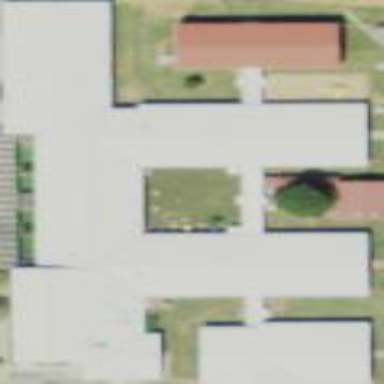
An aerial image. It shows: School building.